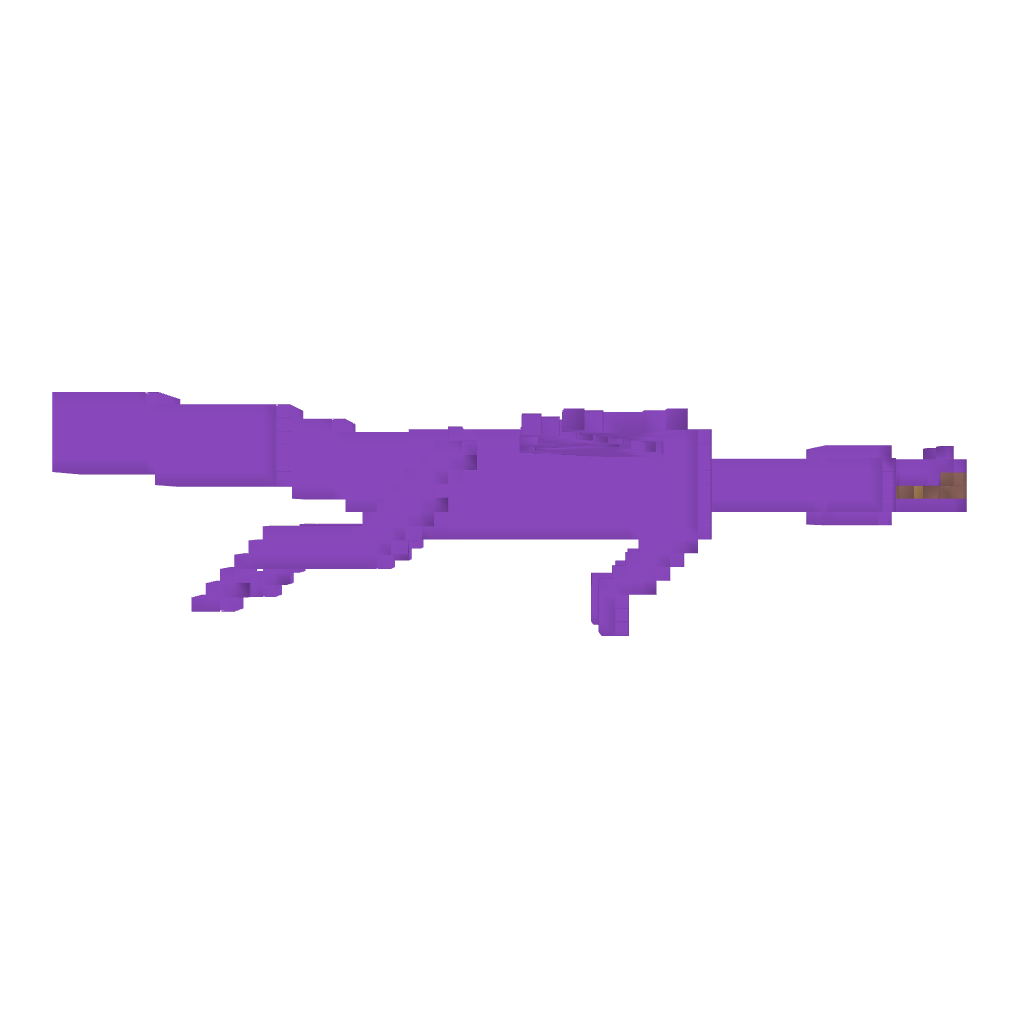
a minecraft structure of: Big Enderdragon Parkour good quality